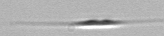
Label: Cylindrotheca